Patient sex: M
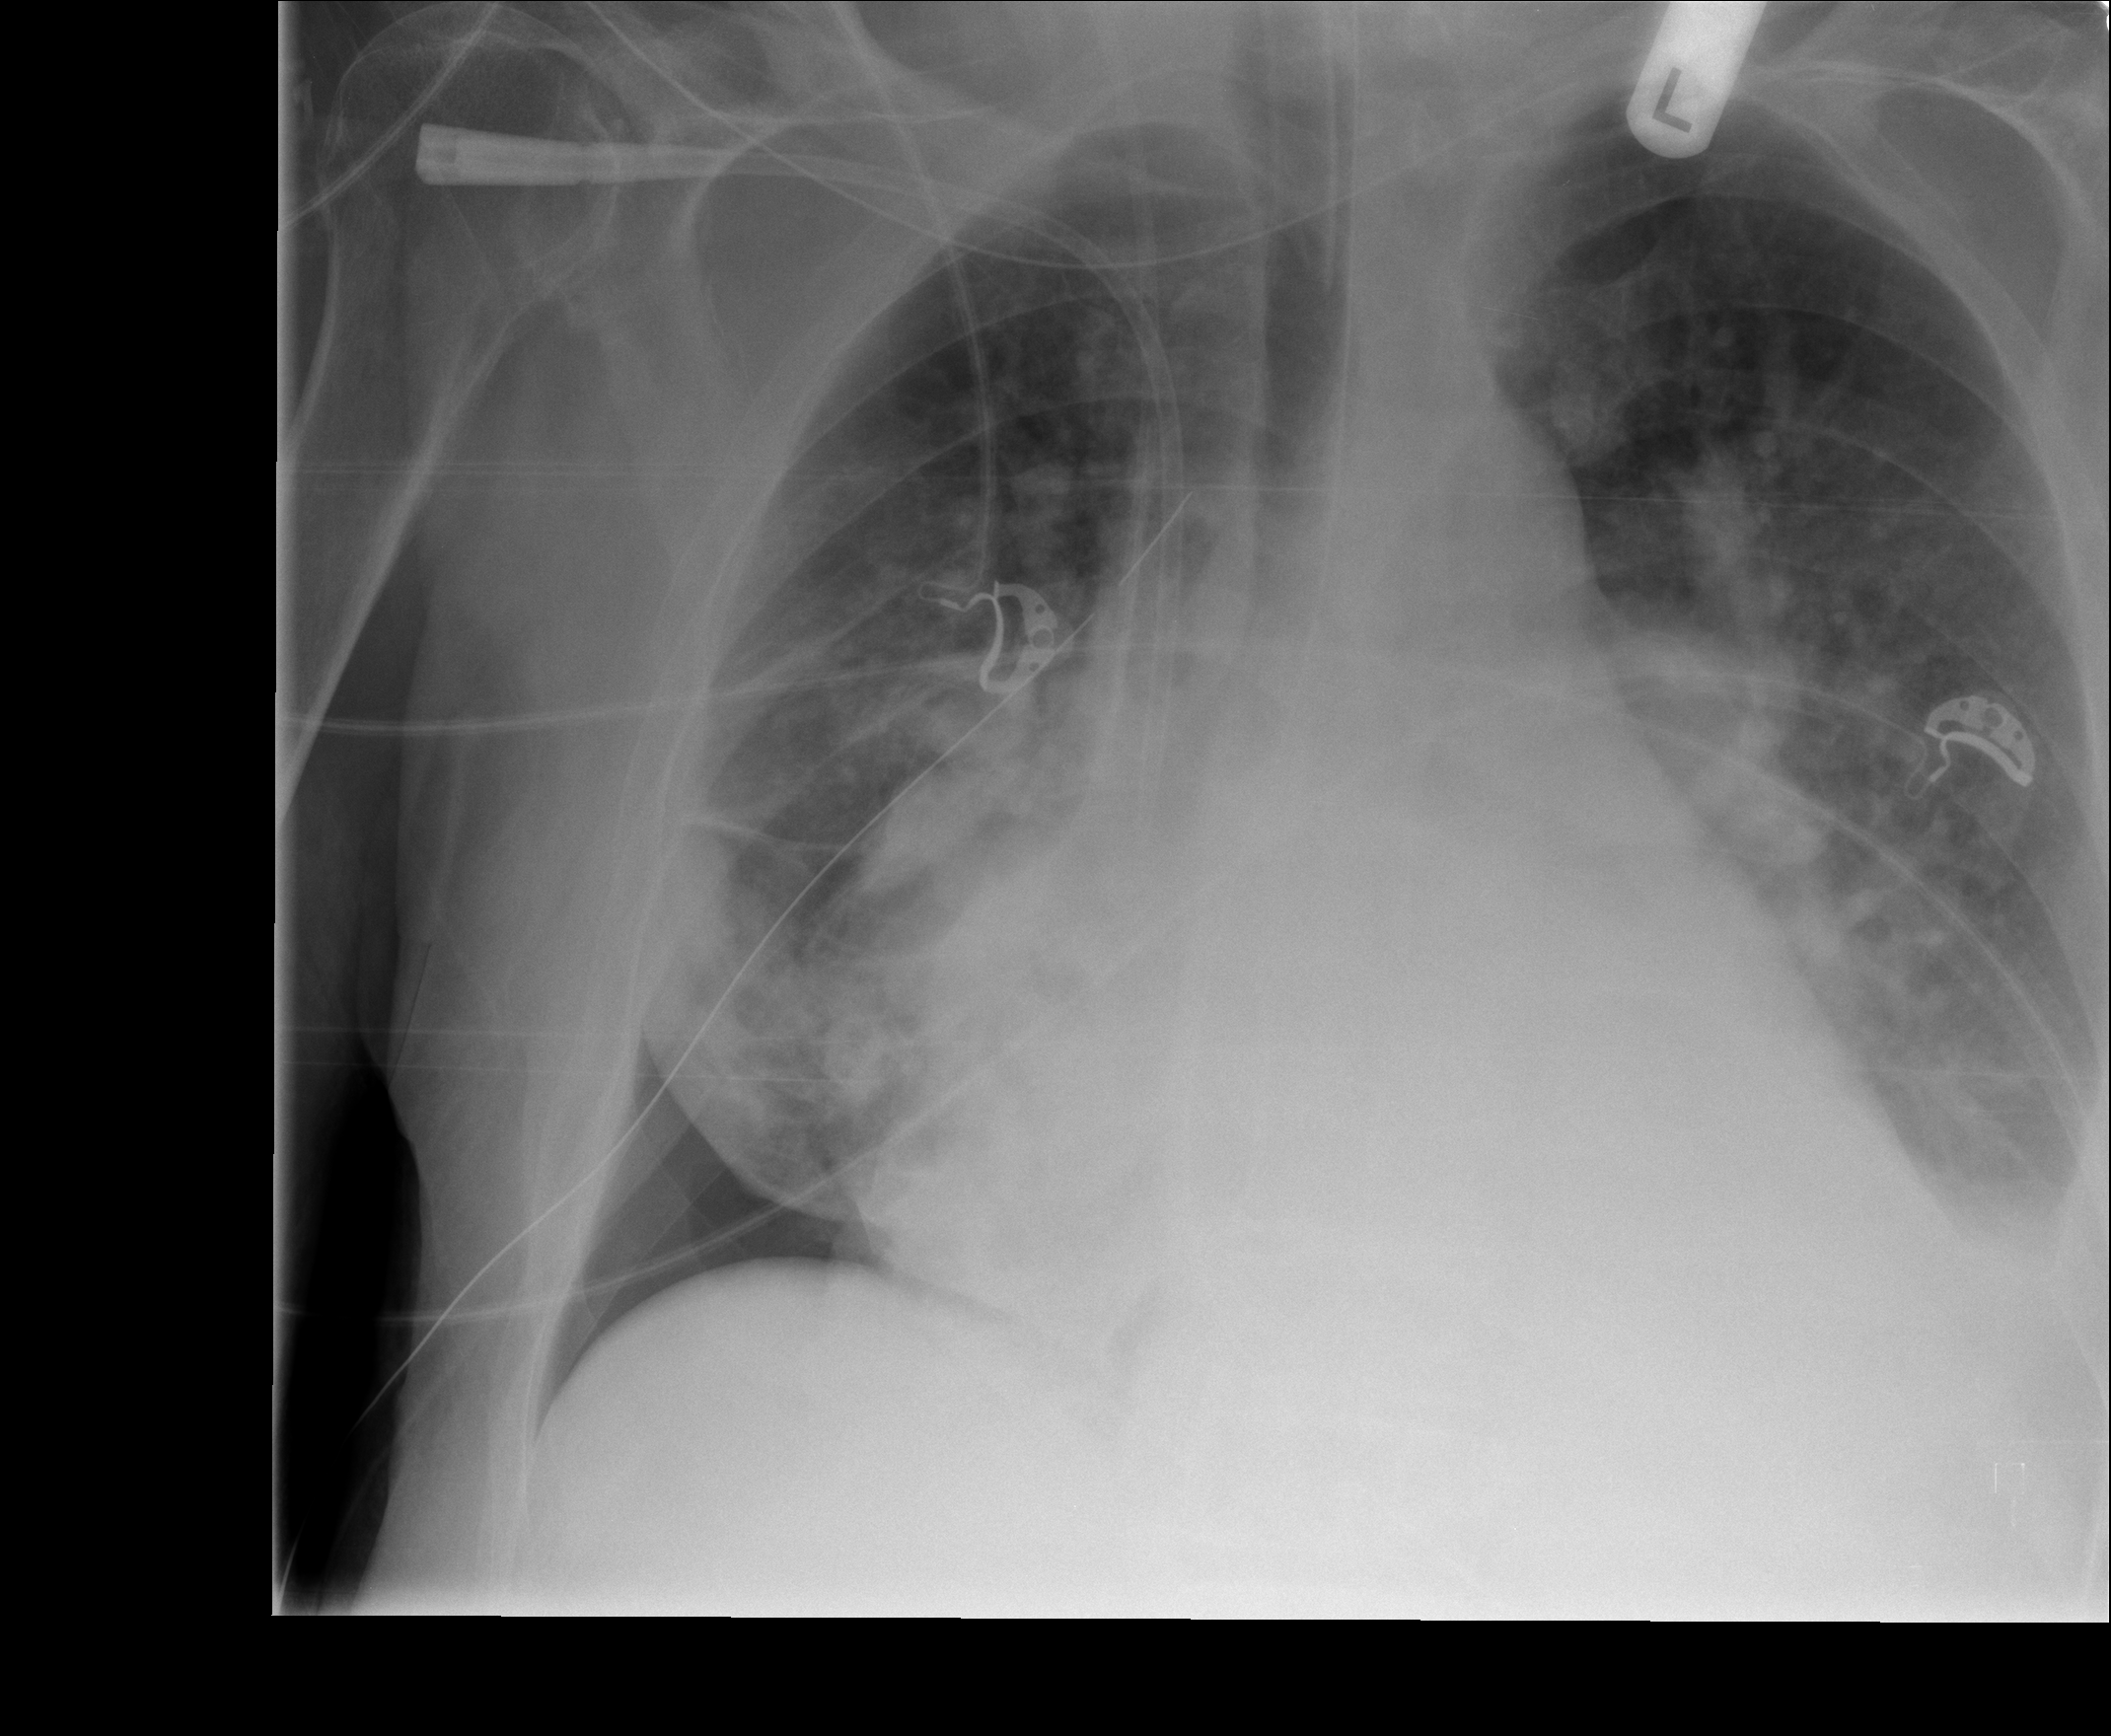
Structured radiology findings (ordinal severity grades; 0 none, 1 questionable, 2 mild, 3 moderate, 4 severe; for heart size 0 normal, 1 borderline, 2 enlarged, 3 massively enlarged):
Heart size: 3
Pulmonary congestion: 3
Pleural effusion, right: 2
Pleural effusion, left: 2
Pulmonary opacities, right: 2
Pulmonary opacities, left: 2
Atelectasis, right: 3
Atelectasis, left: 2